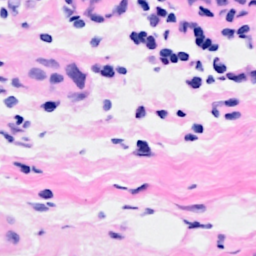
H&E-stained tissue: Breast